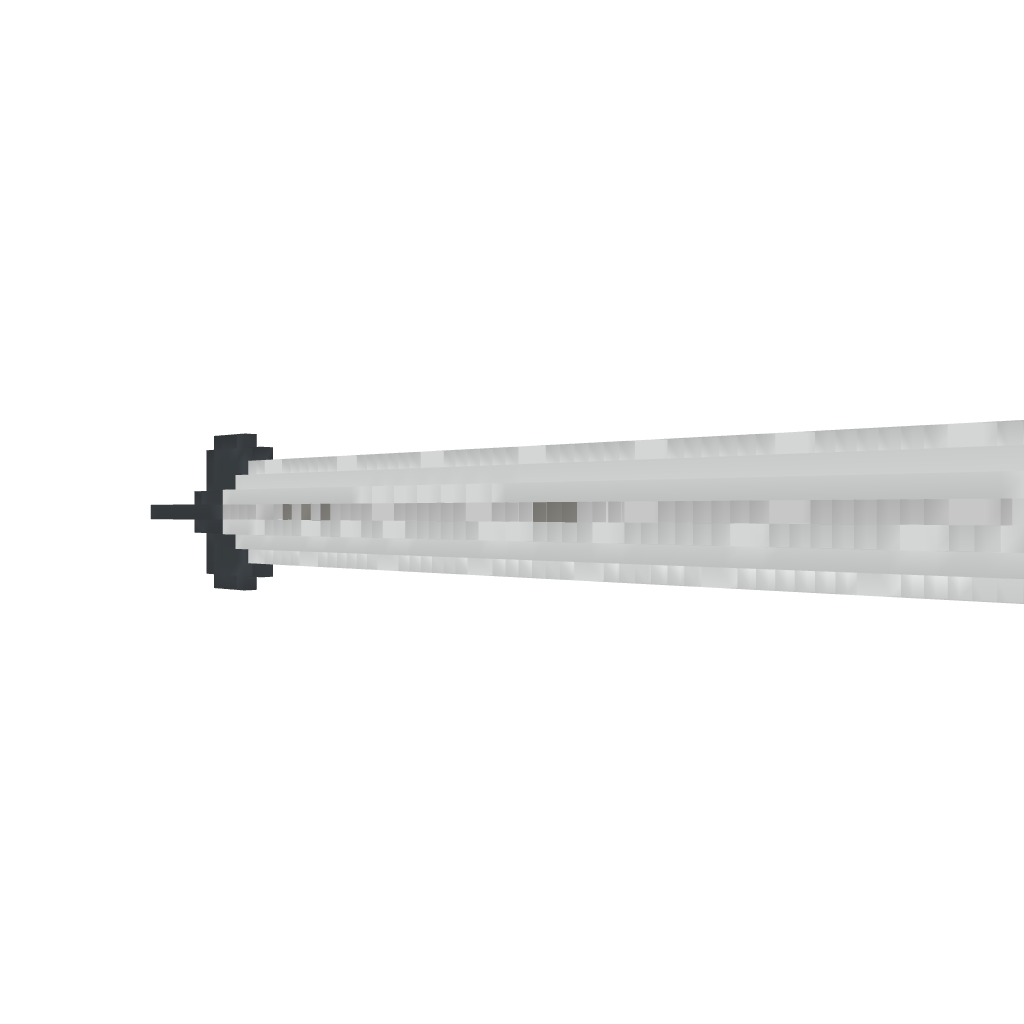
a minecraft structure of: The Ukranian Cigar Merchant Ship